Question: I have a problem managing my UICollectionsView with flowlayout and orientation. Basically, the problems happens when I switch to landscape, some of the UICollectionViewCells are missing. They reappear once I start scrolling. It should be able to show all the cell since there is so much more room on the contentSize.
I even tried in my layout:
'''
- (BOOL) shouldInvalidateLayoutForBoundsChange:(CGRect)newBounds
{
return YES;
}
'''
With the same results.
Anyone have any ideas on this problem? I included a image on how my layout is organized and the expected behavior:

To add more details, each of the color coded cells belongs to its own section and I am shifting my 2nd section to the right on orientation change using:
'''
- (NSArray *)layoutAttributesForElementsInRect:(CGRect)rect {
NSArray* attributesToReturn = [super layoutAttributesForElementsInRect:rect];
for (UICollectionViewLayoutAttributes* attributes in attributesToReturn) {
NSIndexPath* indexPath = attributes.indexPath;
if (nil == attributes.representedElementKind) {
attributes.frame = [self layoutAttributesForItemAtIndexPath:indexPath].frame;
} else {
NSString *kind = attributes.representedElementKind;
attributes.frame = [self layoutAttributesForSupplementaryViewOfKind:kind atIndexPath:indexPath].frame;
}
}
return attributesToReturn;
}
'''
It seems the number of items in the layoutAttributesForElementsInRect are completely different in landscape and in portrait.
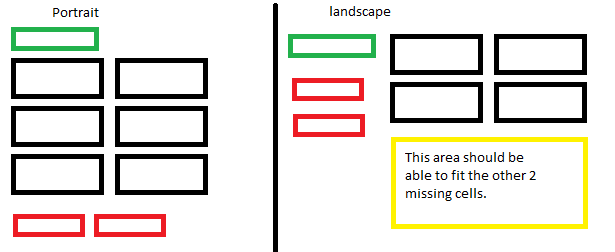
Answer: Finally figure it out. I increased my the rect to a large size when it's on landscape on:
'''
- (NSArray *)layoutAttributesForElementsInRect:(CGRect)rect {
CGRect *newRect = CGRectMake(0,0, screensize.width, screensize.height);
NSArray* attributesToReturn = [super layoutAttributesForElementsInRect:newRect];
...
}
'''